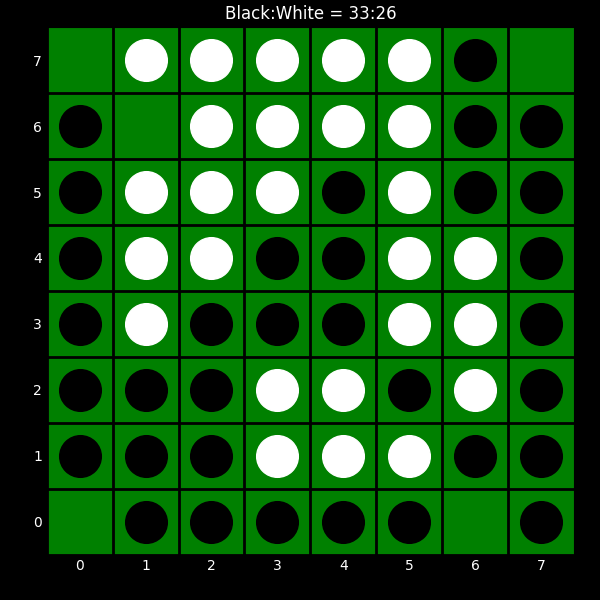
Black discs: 33
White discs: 26